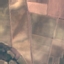
Land use / land cover class: PermanentCrop